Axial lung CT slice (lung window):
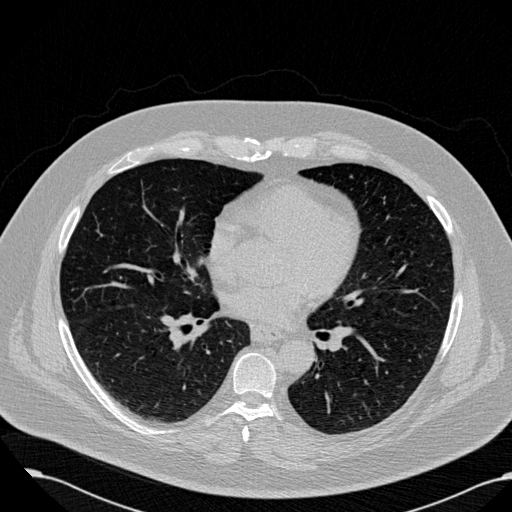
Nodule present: no